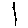
Label: line